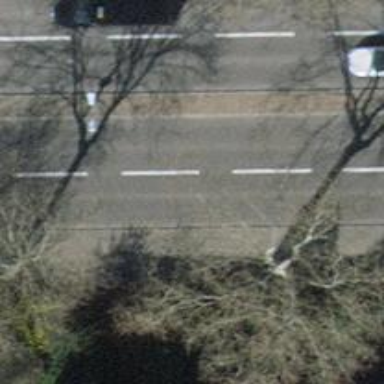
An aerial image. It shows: Secondary road with asphalt surface and cycle track on the right.